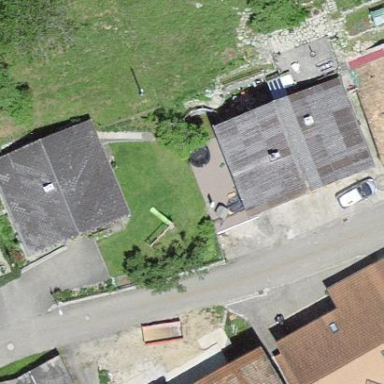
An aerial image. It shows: Residential building.